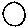
Label: circle